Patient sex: F
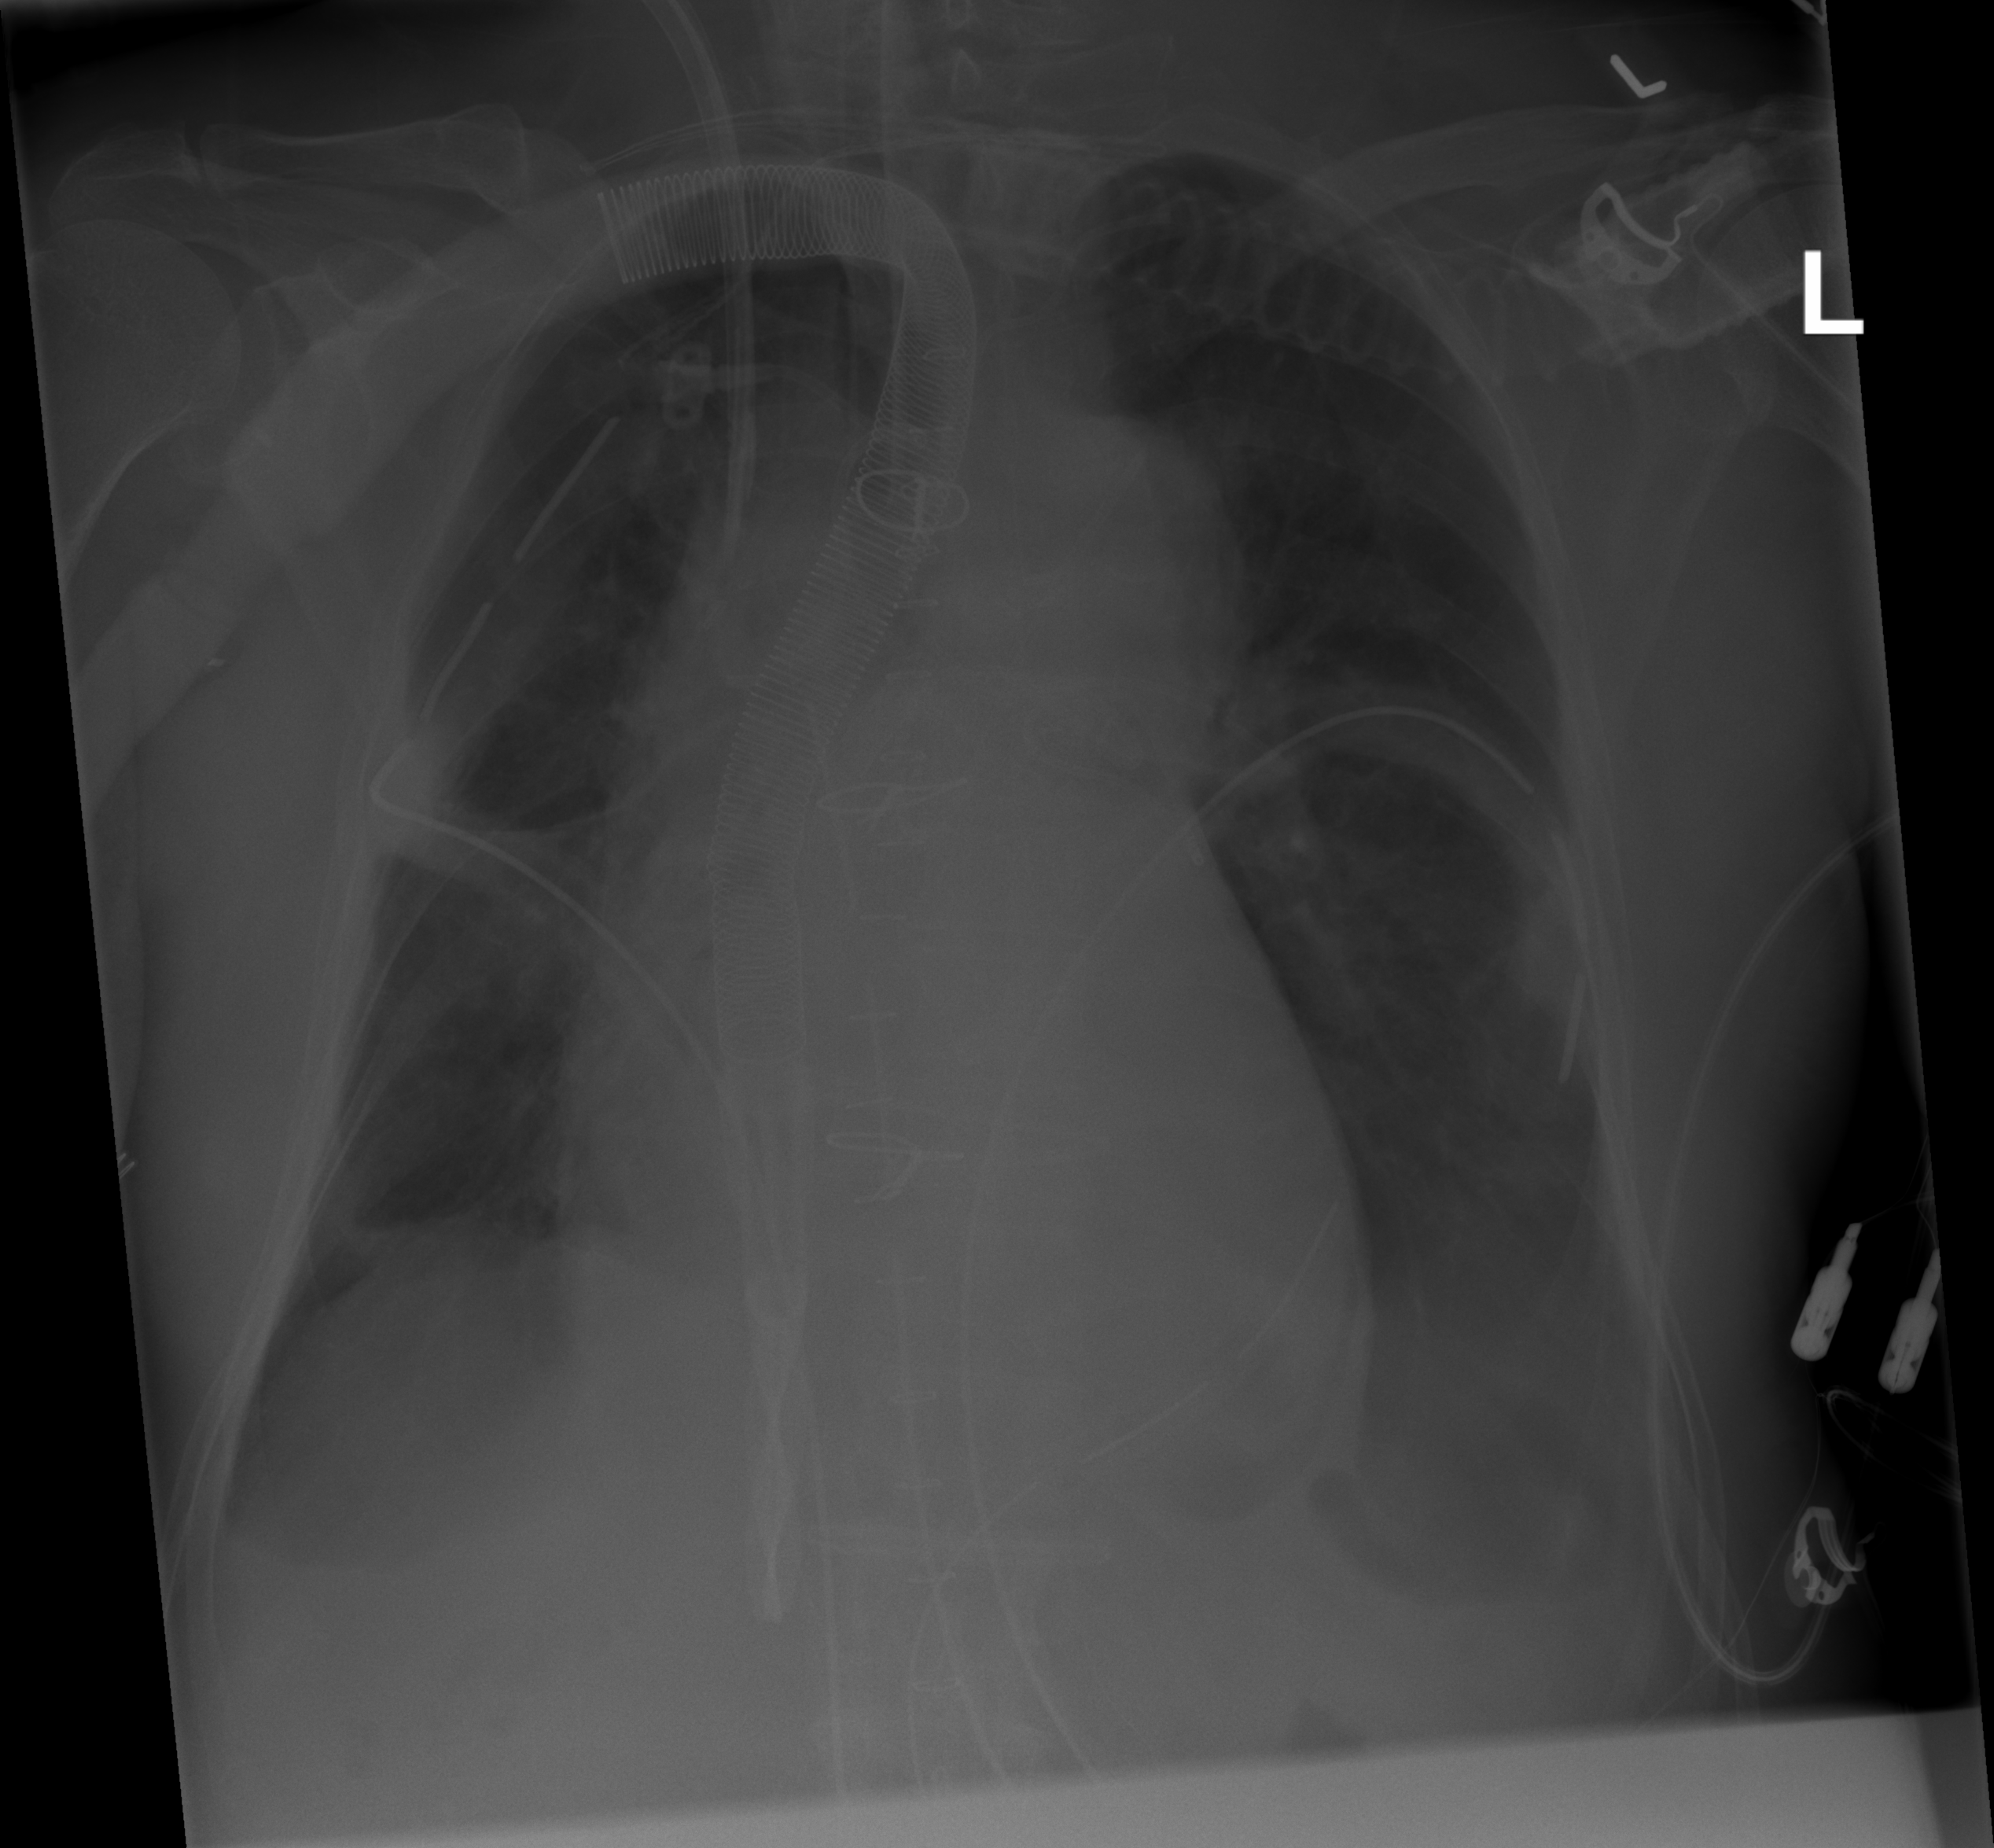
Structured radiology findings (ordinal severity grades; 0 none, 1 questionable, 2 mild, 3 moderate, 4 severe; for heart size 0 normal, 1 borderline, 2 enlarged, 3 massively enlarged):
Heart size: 0
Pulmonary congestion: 0
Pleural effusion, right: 0
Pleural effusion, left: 0
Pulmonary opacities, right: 0
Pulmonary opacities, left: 0
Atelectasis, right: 2
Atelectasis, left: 2